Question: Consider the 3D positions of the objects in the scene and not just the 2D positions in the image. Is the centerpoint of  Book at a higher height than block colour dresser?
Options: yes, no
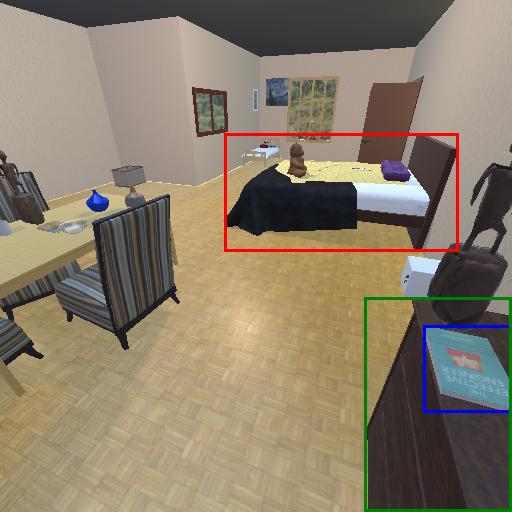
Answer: yes